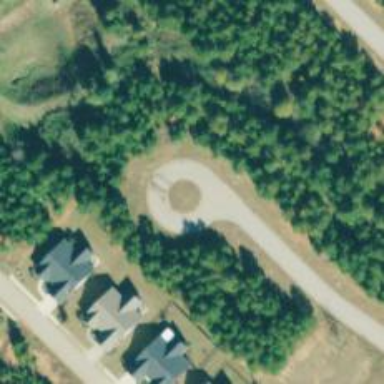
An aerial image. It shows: Turning loop on the road.